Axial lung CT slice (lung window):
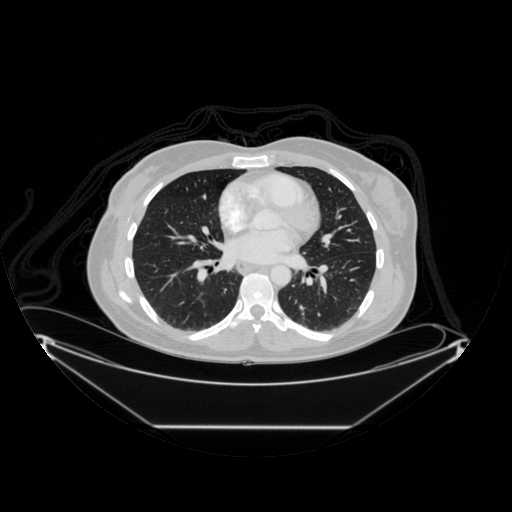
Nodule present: no